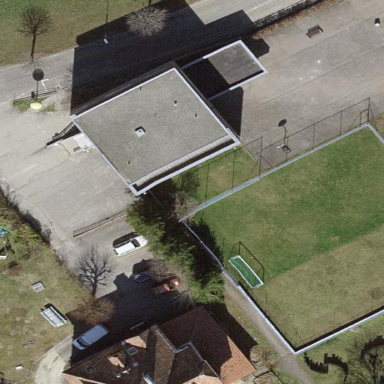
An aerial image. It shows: School.